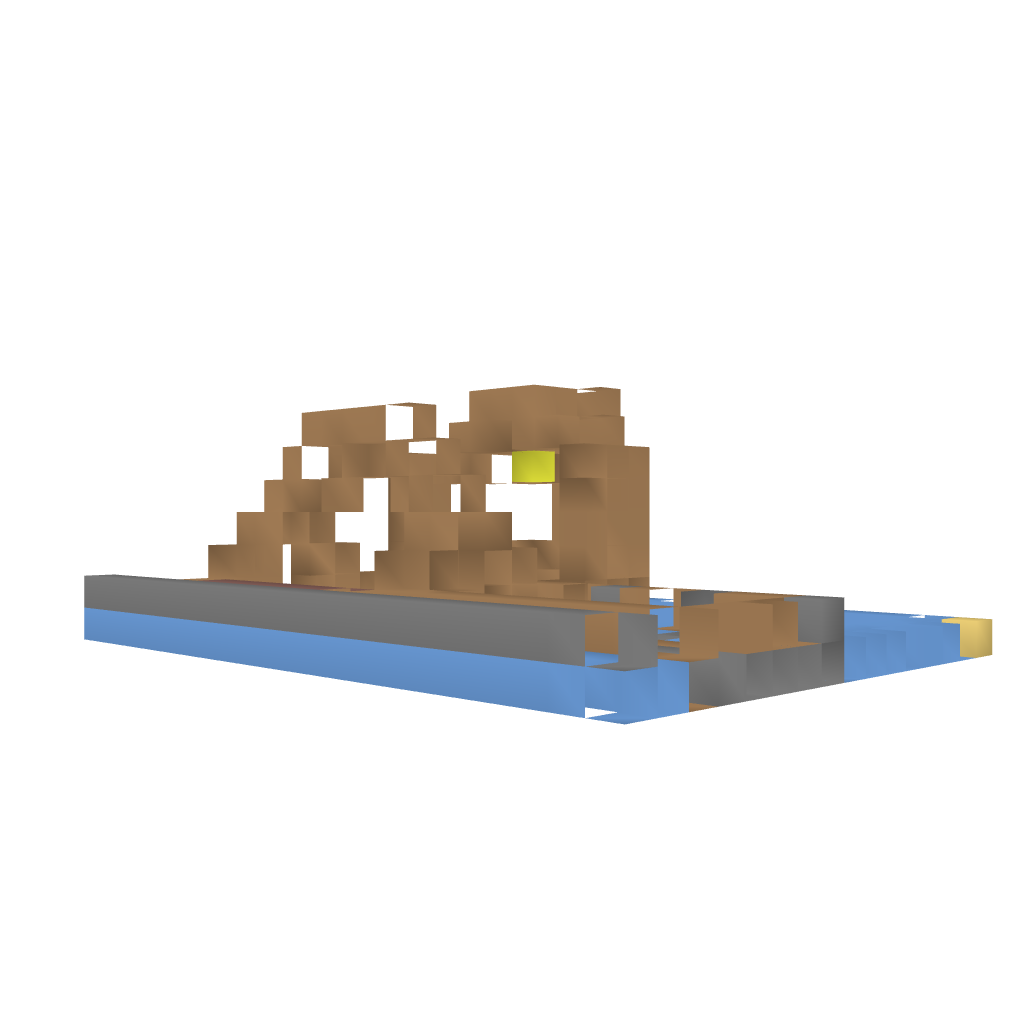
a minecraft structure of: cool boat dock bad low quality